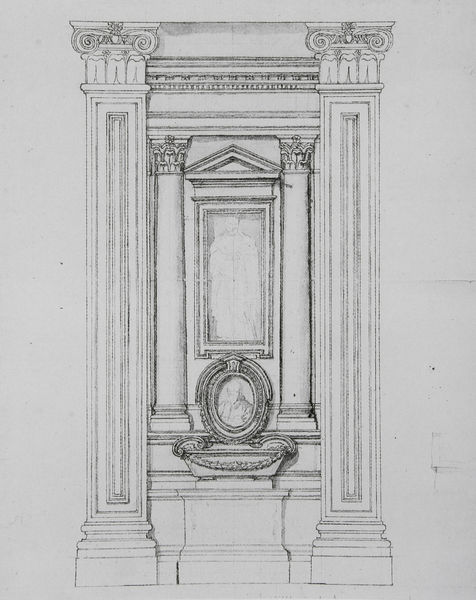
Titel: Entwurf für eine Seitenwand der Cappella Gavotti in S. Nicola da Tolentino, Rom
Künstler: Pietro da Cortona
Standort: Montreal
Institution: Collection Centre Canadien d'Architecture, Canadian Centre for Architecture
Schlagwörter: feder, fuß, mann, schatten, weiß, dreieck, ausschnitt, fenster, grau, pfeiler, profil, schwarz, skizze, säule, säulen, tür, zeichnung, profile, wand, architektur, barock, mensch, rahmen, schale, sockel, bild, bildnis, portrait, porträt, spiegel, brüstung, kirche, boden, decke, girlande, lippen, renaissance, brunnen, kreis, oval, rund, amphore, skulptur, blumentopf, relief, bilder, bilderrahmen, rahmung, sitz, ansicht, fassade, studie, giebel, grafik, linien, pilaster, thron, kartusche, spitz, zopf, detail, symmetrie, büste, gerade, verzierung, stufen, plinthe, striche, pril, bad, nische, antike, eckig, medaillon, rechteck, parallel, kohle, linear, denkmal, symmetrisch, becken, druck, schnitt, bleistift, tron, entwurf, altar, architrav, kapitelle, kapitell, ranke, verziert, fries, dreiecksgiebel, portal, geometrisch, sims, gesims, sarg, kehle, risalit, voluten, grab, ionisch, portikus, antik, manierismus, griechisch, sturz, kapelle, plan, konsolen, konsole, volute, niesche, medaille, basis, dorisch, schnecke, schnecken, emblem, korinthisch, klassik, schaft, spirale, mausoleum, geometrie, zungen, wulst, sakral, zierrat, eierstab, grabmal, mamor, kapitel, gebälk, grundriss, parallelen, feston, kyma, aufriss, tympanon, nischen, architekturzeichnung, bauzeichnung, bauplan, triglyphen, faszien, basen, palmetten, säulenordnung, ordnung, spitzgiebel, gesimse, zahnschnitt, exakt, waschbecken, nieschen, pilasterordnung, konsolgesims, verdachung, sakralarchitektur, triglyphenfries, sarkophag, bauschmuck, gesisms, prachtvoll, piedestal, korinthische ordnung, korinthia, konsolfries, ehrenmal, attische, retabel, felderung, panel, baumeister, dreieick, scheinarchitektur, abseite, reniassance, altarretabel, verkröpft, profilierung, attische basis, verkröpfung, memoria, caulis, memorial, neo renaissance, concetto, scheinfenster, nut, pannel, baumeisterei, dreiecksgeibel, eingestellt, eingestellte ordnung, eingestellte säulen, fensterverdachtung, kapitäle, korintische ordnung, profilbildung, renaissanca, portrair, velute, iskizze, 2runde säulen, 2pfeiler, veluten